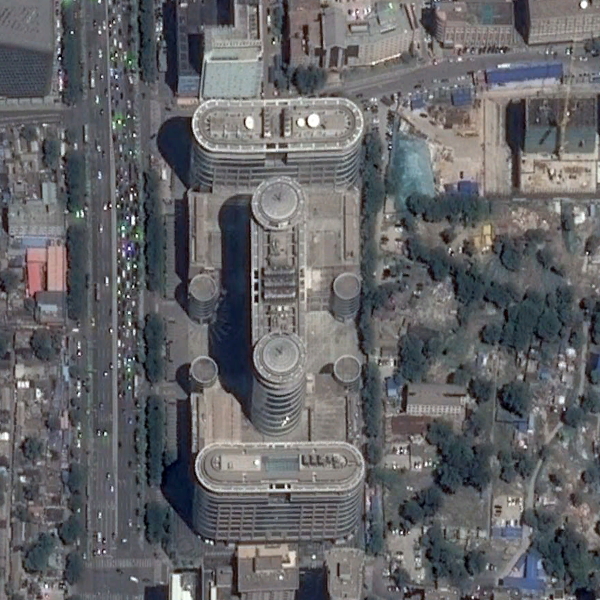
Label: Commercial